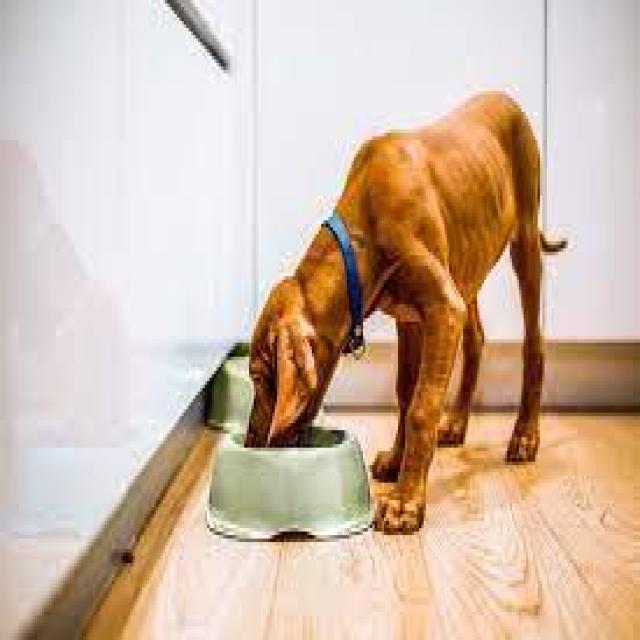
Healthy canine skin — no visible lesions, inflammation, or abnormalities. The skin and coat appear normal.